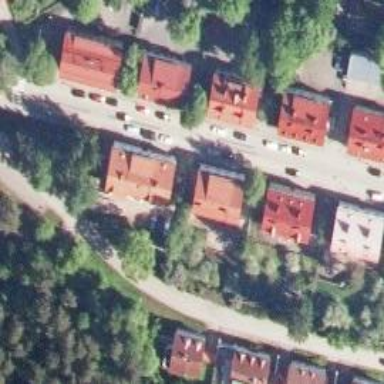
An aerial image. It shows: Alleyway designated as service road.